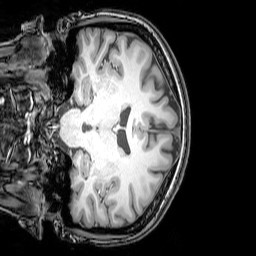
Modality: T1w
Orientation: coronal
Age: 20
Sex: female
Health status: healthy
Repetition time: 0.081 s
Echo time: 0.037 s